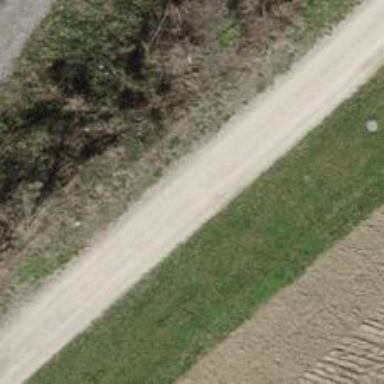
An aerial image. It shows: Track with grade 2 tracktype.